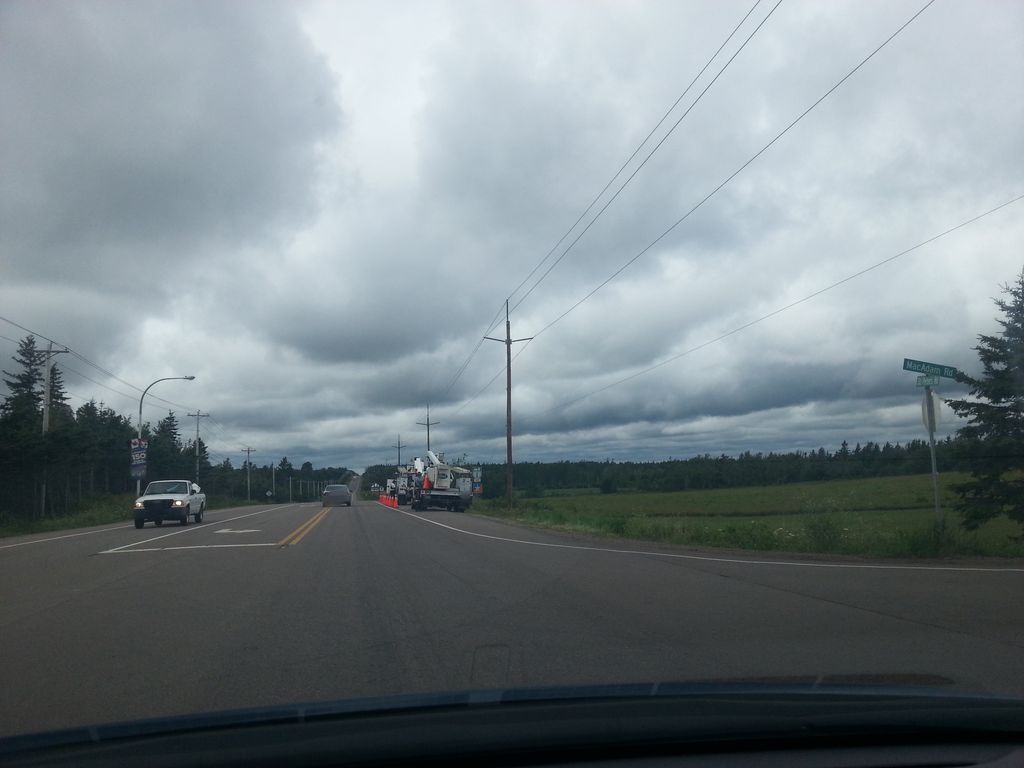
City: charlottetown